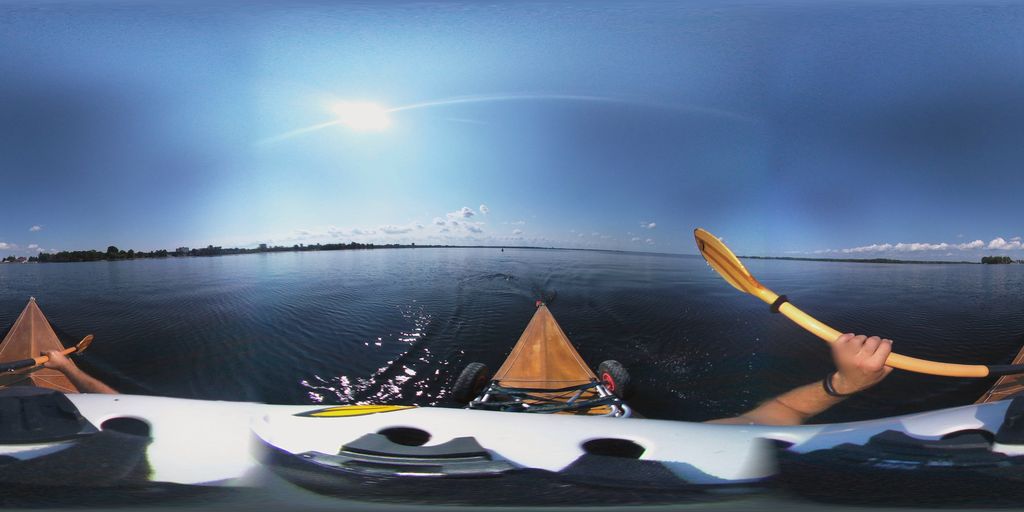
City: ottawa-gatineau